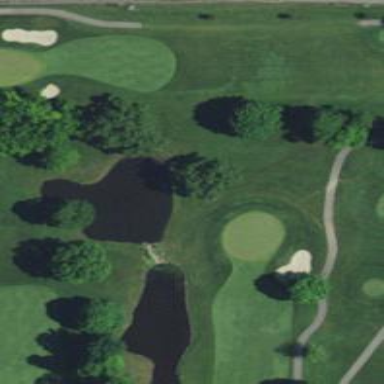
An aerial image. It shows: Golf hole.